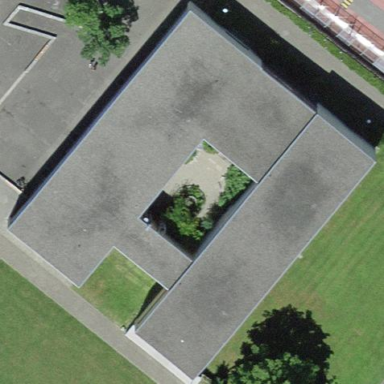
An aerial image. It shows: School building.